Question: THIS IS NOT THE USUAL 3-COLUMN LAYOUT QUESTION :-)
So imagine the classified ads section in a newspaper (remember those?)... I have a design where I have a fixed-size box on the screen (say, 600x200), divided in 3 columns, with tweets displayed in each column. So the tweets would start to fill the first column and they would keep stacking up in the first column until we come to a tweet that no longer fits, so it would be bumped to the next column.. etc.
Here's a mockup of what I'm after (I had to erase the name on each tweet but you get the idea):

It's tricky since the goal is to fit as many tweets as possible into the box but I don't know how tall each tweet will be... it could be one word, it could be all 140 characters using all caps which would take a lot of space. The enclosing box is always the same size and can't change. So I need some kind of smart "flow" so it knows when it move to the next column and fill in all available space. Is there any way to do this in CSS/HTML?
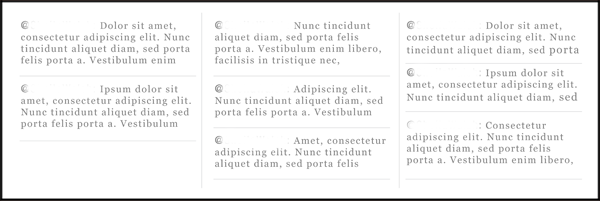
Answer: Using just CSS, columns appear to be the best way.
## demo

## HTML
Each tweet is just a pair of '<strong>' usernames, and '<p>' tweet bodies. Change these to whatever you like, but make sure to change the CSS to match.
'''
<div class="threecol">
<strong>@someone</strong>
<p>Pellentesque habitant morbi tristique senectus et netus et malesuada fames ac turpis egestas. Vestibulum tortor quam, feugiat vitae.</p>
<strong>@nextuser</strong>
<p>...</p>
</div>
'''
## CSS
This CSS is for the container. Other than your specificiations (width, height, hidden overflow) it just adds the column settings.
'''
.threecol {
height: 200px;
width: 600px;
margin: auto;
overflow: hidden;
-webkit-column-count: 3;
-moz-column-count: 3;
column-count: 3;
}
'''
This is just for your style where you want the tweets to fall into line with the '@name's.
'''
p {
display: inline;
width: 30%;
}
'''
This causes a line break between a '<p>' and the following tweet.
'''
p:after {
display: block;
content: '';
margin: 10px 0;
}
'''
## Browser Compatibility
For this simple setup, it should work fine on most browsers. For old browsers, they'll just have everything stacked, which will still look okay, and show almost as many tweets.

## Problems
1. A tweet could cut be cut off if it wraps into the (hidden) fourth column.
2. jQuery reports incorrect top/left and (seemingly incorrect) width/height for elements in columns.
3. This is based on a draft of a W3 standard, and the syntax is subject to change. That said, it probably won't change much at this point.
## Alternatives
You could search for a Masonry plugin, and hide elements whose bottom is below its container's bottom. Probably the best solution for fixed height containers.